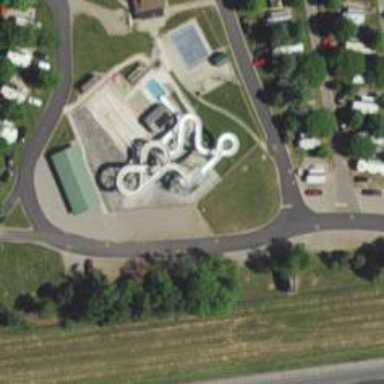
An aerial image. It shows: Water park.